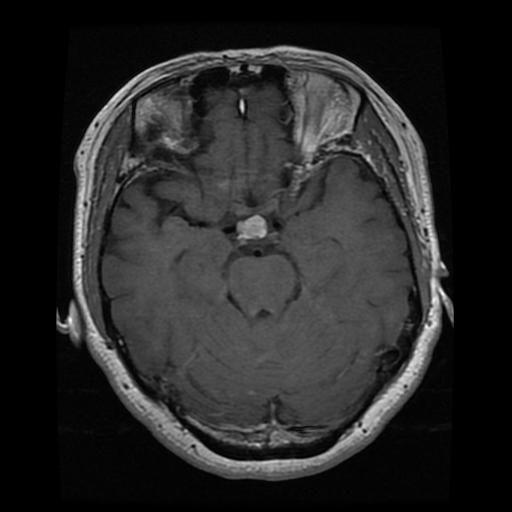
Label: pituitary